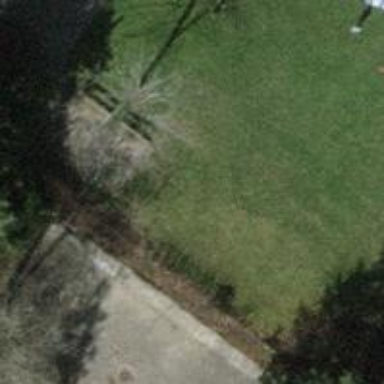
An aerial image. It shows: Brown bench.